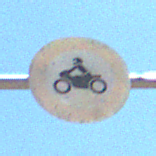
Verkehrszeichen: VerbotKraftraeder
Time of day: Midday
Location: Outdoor (Nature)
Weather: Clear
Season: NotSpecified
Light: Natural